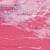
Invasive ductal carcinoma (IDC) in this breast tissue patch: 0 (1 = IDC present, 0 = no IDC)